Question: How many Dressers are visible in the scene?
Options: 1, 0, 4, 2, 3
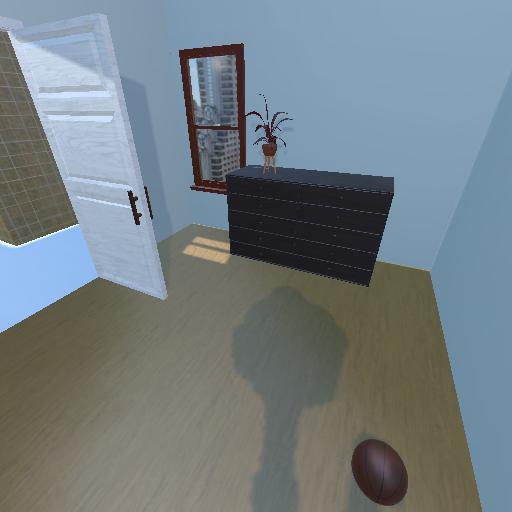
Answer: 1